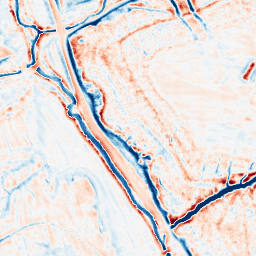
Category: edge_preserving
Decomposition family: bilateral
Decomposition parameters: d: 15
sigma_color: 50
sigma_space: 25
Upsampling method: lanczos
Upsampling parameters: scale: 2
Upsampling scale: 2